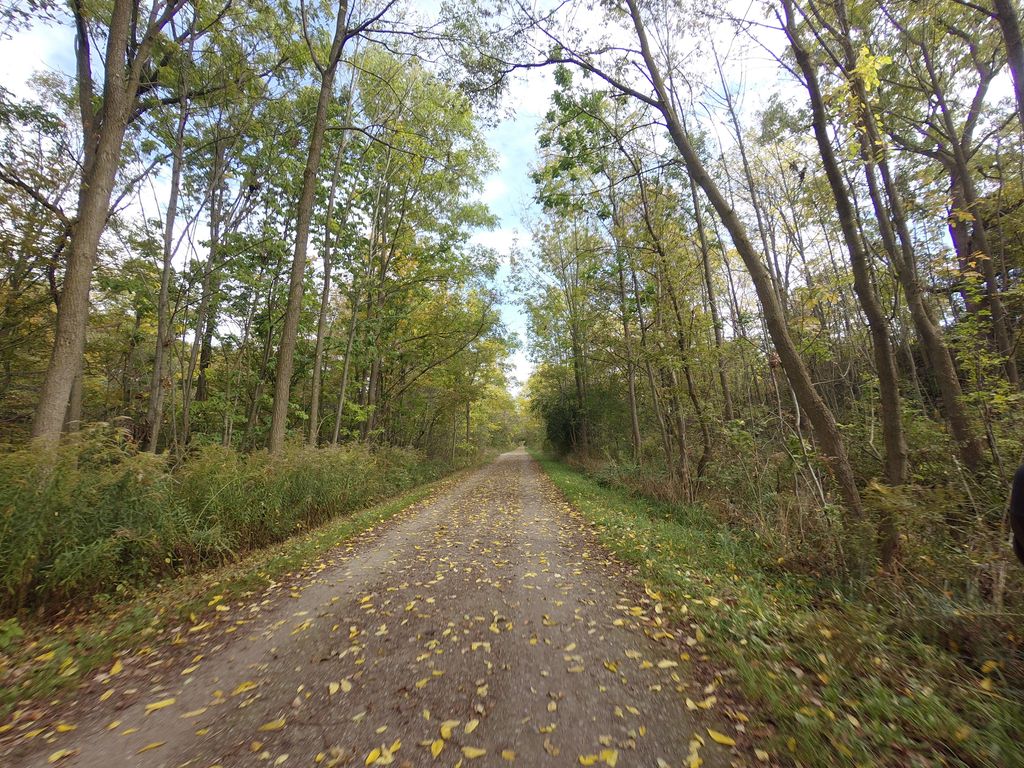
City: hamilton